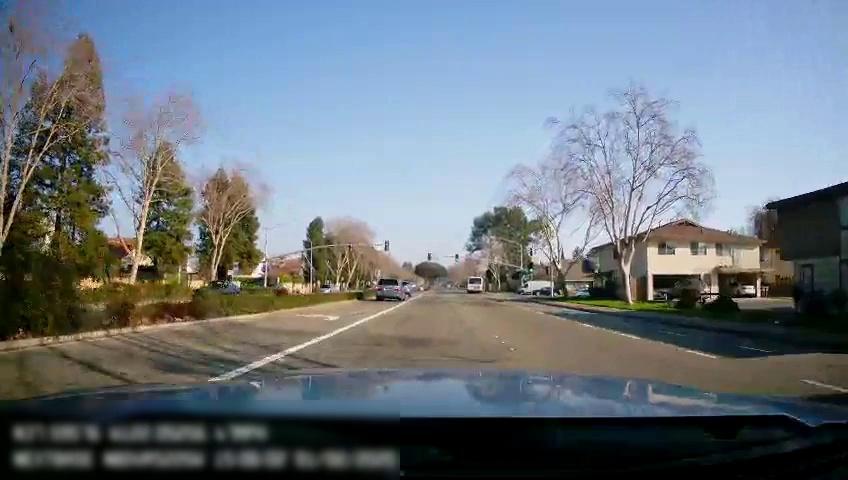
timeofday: Day
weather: Sunny
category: Drivable Space
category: Vehicles | Bus
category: Vehicles | SUV
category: Vehicles | SUV
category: Vehicles | Van
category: Vehicles | Car
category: Vehicles | Car
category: Vehicles | Car
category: Vehicles | Car
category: Lanes | Current Lane
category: Lanes | Alternate Lane
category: Lanes | Current Lane
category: Traffic | Lights